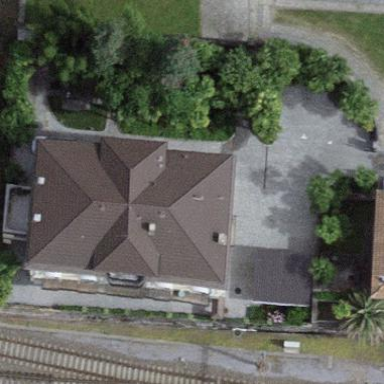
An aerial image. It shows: Building with hipped roof.